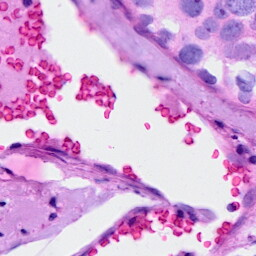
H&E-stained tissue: Breast